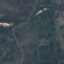
Land use / land cover: HerbaceousVegetation